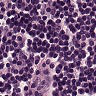
Metastatic tissue present: no